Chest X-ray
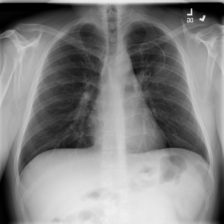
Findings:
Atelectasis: negative
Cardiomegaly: negative
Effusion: negative
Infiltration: positive
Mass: negative
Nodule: negative
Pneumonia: negative
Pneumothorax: negative
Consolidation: negative
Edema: negative
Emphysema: negative
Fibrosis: negative
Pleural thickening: negative
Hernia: negative